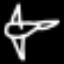
Label: airplane